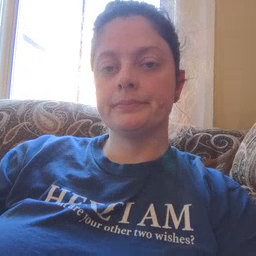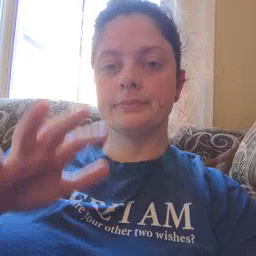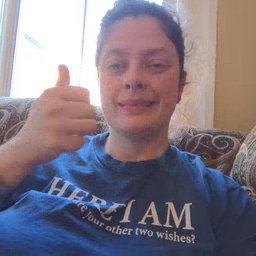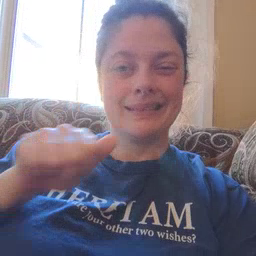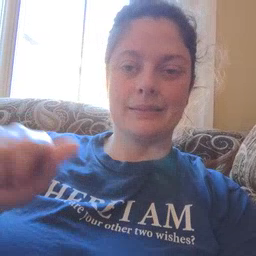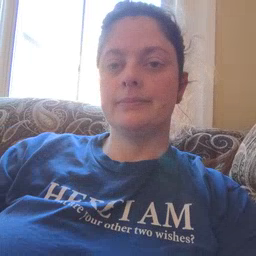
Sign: any